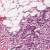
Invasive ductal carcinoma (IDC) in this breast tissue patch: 1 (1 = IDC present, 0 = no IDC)